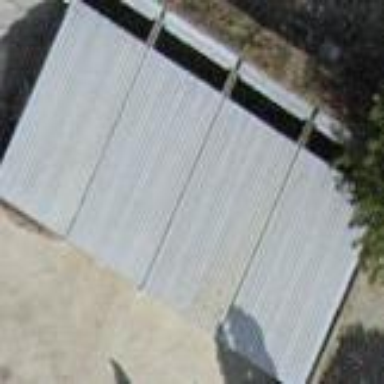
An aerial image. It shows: View of roof of building.